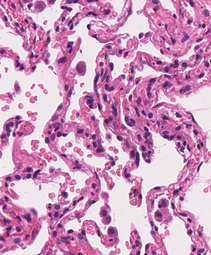
Tumor epithelial tissue: no
Tumor-associated stroma tissue: no
Normal tissue: yes